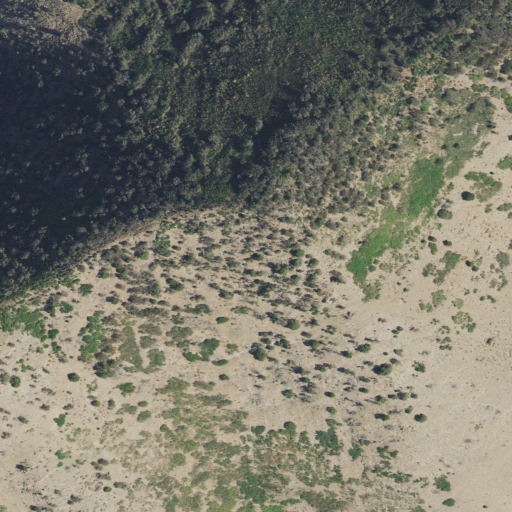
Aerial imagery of mountain in Utah named Dog Valley Mountain containing evergreen forest, shrub, grassland, and deciduous forest